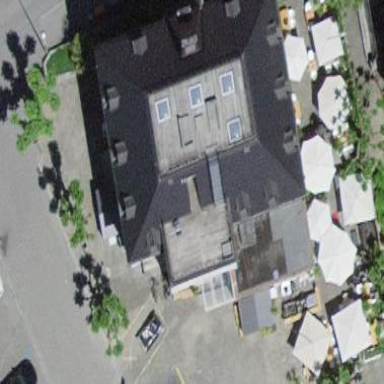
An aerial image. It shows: Building with saltbox-shaped roof.